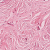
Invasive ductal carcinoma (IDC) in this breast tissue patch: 1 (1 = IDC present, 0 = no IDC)